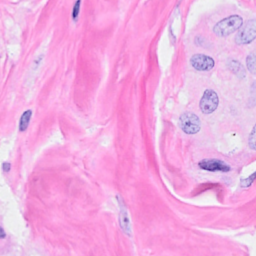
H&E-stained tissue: Breast